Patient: sex M, age 58
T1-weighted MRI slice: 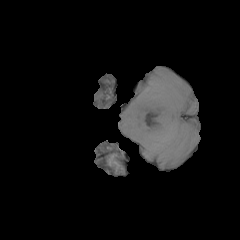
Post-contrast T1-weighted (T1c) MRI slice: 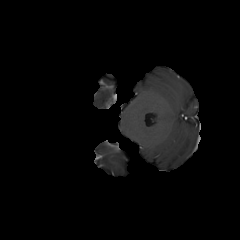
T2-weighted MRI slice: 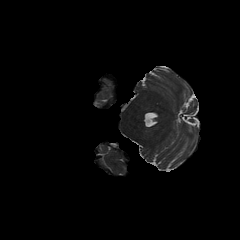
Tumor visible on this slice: no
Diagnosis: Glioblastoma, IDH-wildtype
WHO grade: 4